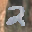
Label: 2